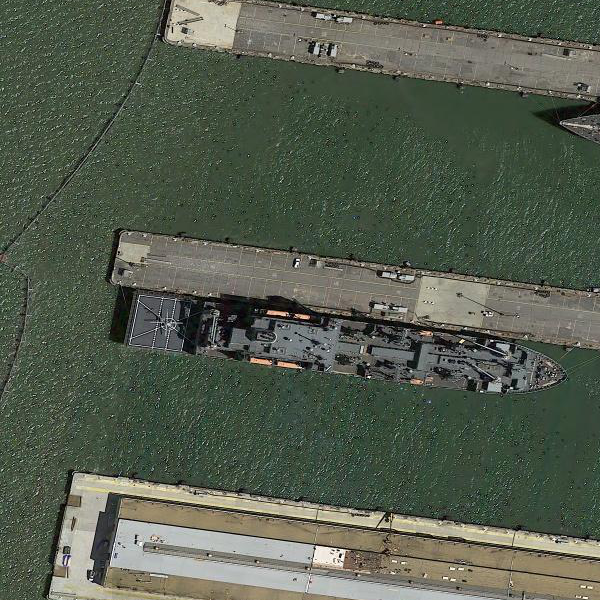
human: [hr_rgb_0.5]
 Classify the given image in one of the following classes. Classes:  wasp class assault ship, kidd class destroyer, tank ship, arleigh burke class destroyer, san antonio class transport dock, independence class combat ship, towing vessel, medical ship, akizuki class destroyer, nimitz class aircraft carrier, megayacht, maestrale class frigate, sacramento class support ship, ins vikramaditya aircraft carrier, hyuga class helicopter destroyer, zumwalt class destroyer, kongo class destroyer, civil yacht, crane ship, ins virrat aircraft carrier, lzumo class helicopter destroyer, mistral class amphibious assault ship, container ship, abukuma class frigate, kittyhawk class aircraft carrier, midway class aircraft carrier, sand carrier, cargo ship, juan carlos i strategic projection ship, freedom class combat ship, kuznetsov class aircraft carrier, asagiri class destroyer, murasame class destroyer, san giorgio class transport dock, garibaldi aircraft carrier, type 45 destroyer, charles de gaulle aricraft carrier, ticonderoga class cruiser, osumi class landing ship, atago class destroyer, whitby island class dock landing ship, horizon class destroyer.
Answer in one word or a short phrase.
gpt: Crane ship